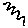
Label: zigzag